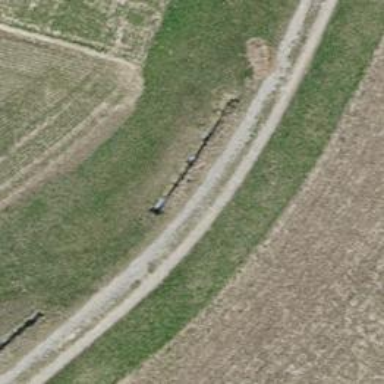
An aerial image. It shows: Culvert tunnel.